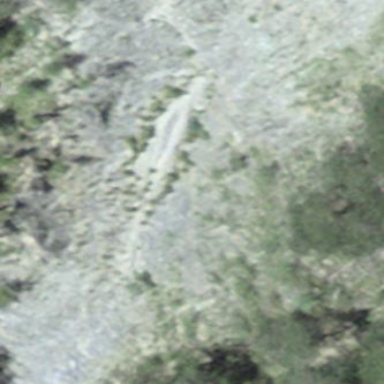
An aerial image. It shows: Landscape of bare rock.